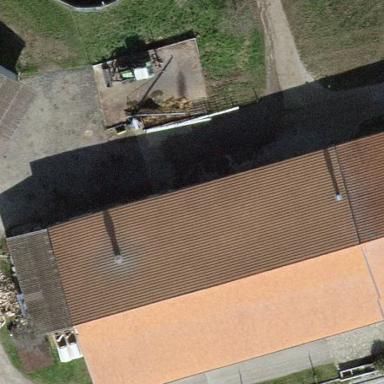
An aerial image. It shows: Farm building.